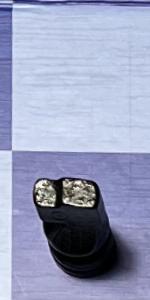
Label: Knight_Black